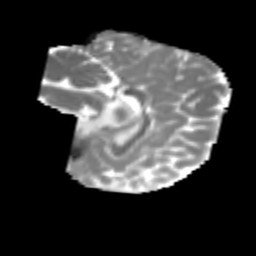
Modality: MD
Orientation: sagittal
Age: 6
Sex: male
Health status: healthy